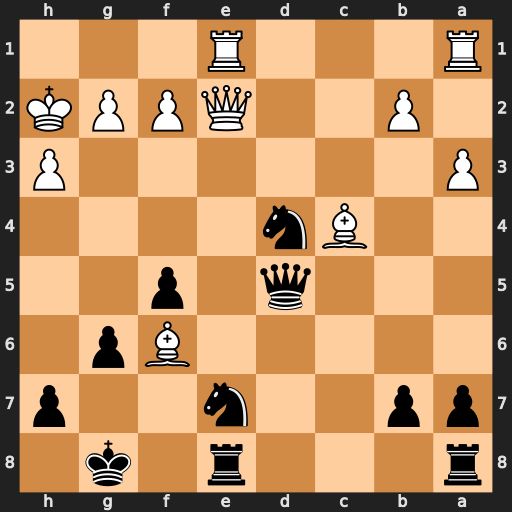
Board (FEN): r3r1k1/pp2n2p/5Bp1/3q1p2/2Bn4/P6P/1P2QPPK/R3R3
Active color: b
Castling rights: -
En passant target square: -
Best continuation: Nxe2 Bxd5+ Nxd5